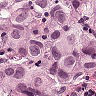
Metastatic tissue present: yes